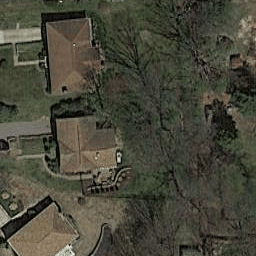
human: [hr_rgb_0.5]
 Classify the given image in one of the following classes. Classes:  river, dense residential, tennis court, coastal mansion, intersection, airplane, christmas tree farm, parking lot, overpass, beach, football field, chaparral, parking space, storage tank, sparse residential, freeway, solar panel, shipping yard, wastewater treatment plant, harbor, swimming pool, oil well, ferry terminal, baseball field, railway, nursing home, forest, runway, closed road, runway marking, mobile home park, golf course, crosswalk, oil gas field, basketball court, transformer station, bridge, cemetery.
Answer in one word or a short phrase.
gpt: sparse residential